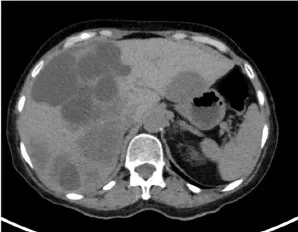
(B) CT abdomen and pelvis (post-treatment) showing enlargement of existing lesions and new hepatic metastases.
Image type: radiology (ct)